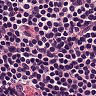
Metastatic tissue present: no